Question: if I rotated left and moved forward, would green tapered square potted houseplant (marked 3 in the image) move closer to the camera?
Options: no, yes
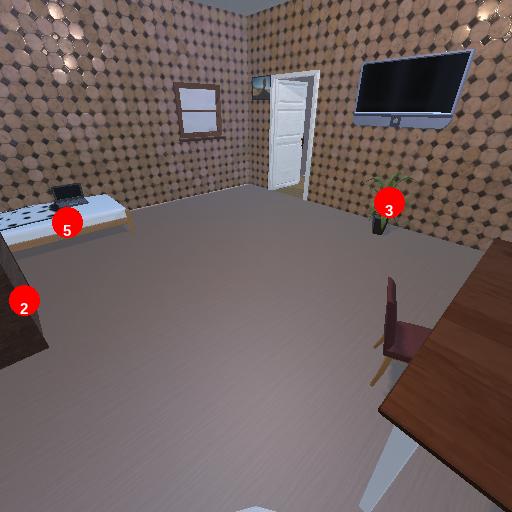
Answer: no